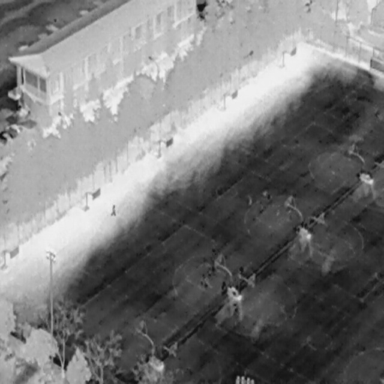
There are seven People in the infrared image.